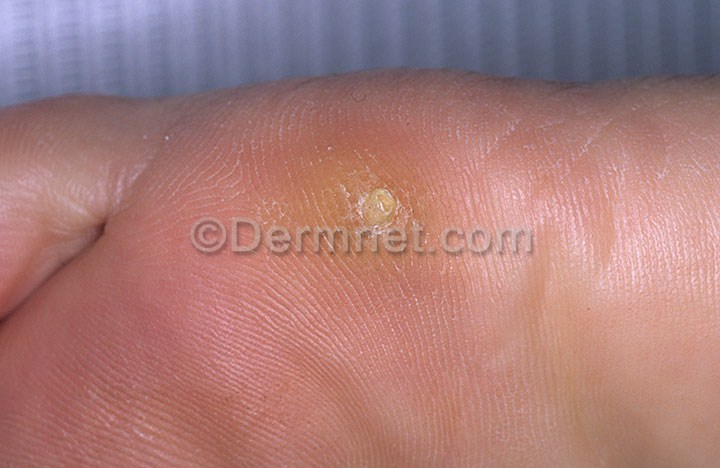
Disease: Warts Molluscum and other Viral Infections